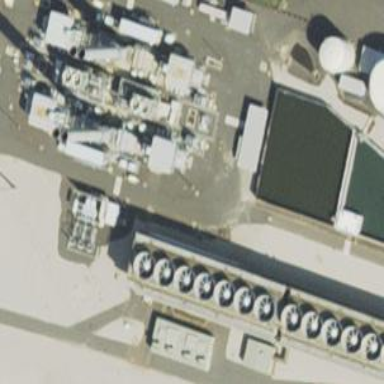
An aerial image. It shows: Gas turbine power generator.